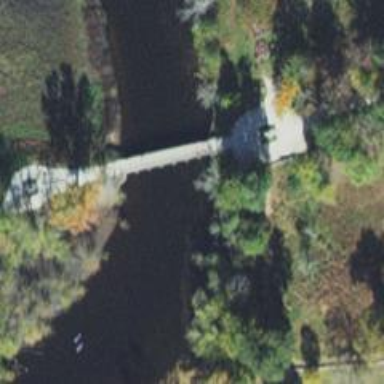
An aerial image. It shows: Path crossing over truss bridge.